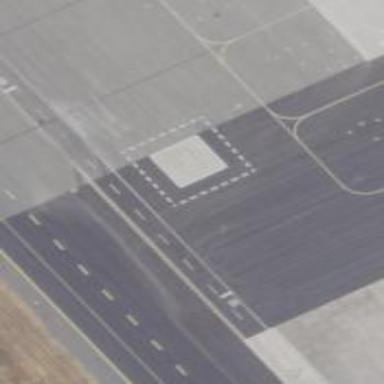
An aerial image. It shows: Image showing helipad at airport.